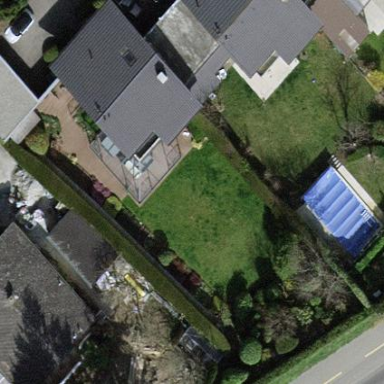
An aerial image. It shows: Garden surrounded by fence.